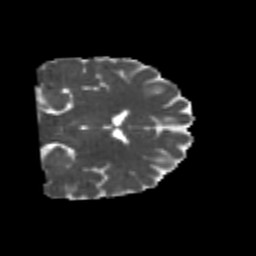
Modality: MD
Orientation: coronal
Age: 26
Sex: female
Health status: healthy
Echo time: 0.074 s